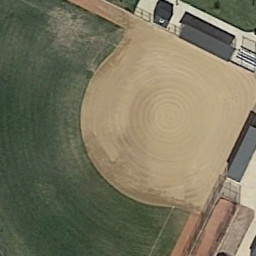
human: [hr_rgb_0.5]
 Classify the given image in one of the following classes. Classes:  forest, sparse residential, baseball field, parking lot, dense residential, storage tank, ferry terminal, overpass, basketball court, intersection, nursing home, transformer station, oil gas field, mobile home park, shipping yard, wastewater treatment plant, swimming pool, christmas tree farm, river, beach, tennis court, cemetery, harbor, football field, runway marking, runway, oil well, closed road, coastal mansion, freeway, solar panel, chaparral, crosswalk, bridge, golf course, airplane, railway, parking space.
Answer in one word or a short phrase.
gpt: baseball field